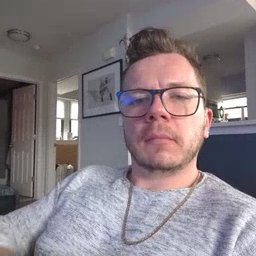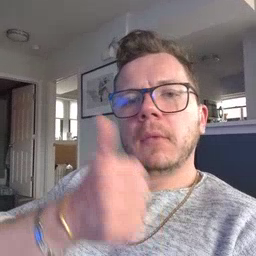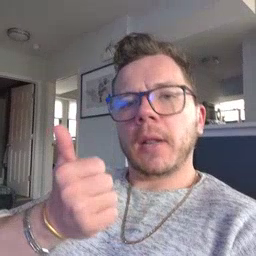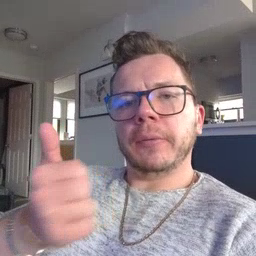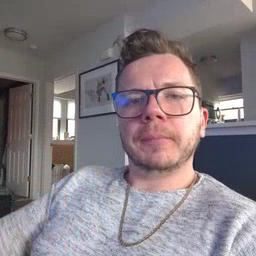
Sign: another